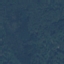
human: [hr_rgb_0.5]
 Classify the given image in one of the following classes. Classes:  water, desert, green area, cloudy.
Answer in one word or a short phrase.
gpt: green area